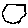
Label: hexagon